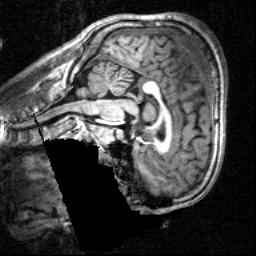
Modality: T1w
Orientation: sagittal
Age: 24
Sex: male